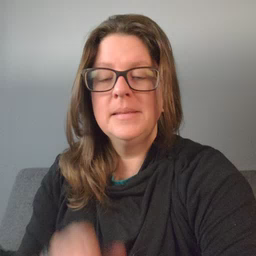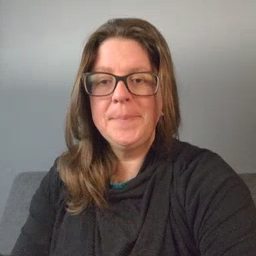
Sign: same